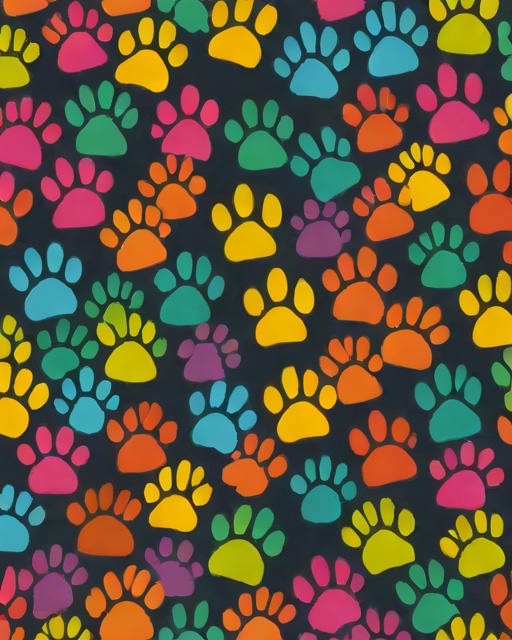
Category: Pets